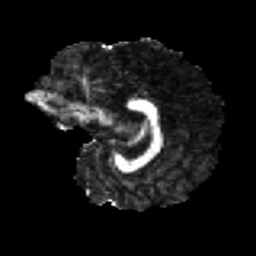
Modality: FA
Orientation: sagittal
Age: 30
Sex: female
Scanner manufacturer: ge
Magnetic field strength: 3 T
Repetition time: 7.8 s
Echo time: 0.0606 s